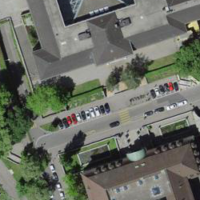
EUNIS habitat code: 54
Species observed at this site:
Asplenium ruta-muraria
Tanacetum vulgare
Bombus lapidarius
Tropaeolum majus
Osmia bicornis
Chaenorhinum minus
Lotus corniculatus
Xylocopa violacea
Clinopodium vulgare
Anthidium manicatum
Parus major
Cardamine hirsuta
Potentilla norvegica
Aster amellus
Osmia cornuta
Primula vulgaris